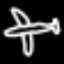
Label: airplane